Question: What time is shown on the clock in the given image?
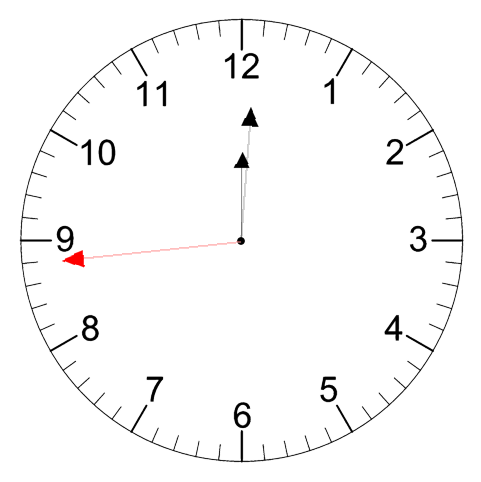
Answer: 12:00:44